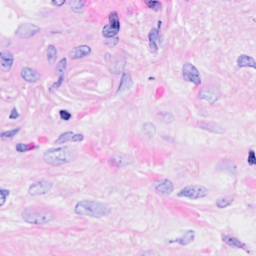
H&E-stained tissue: Breast